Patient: sex M, age 61
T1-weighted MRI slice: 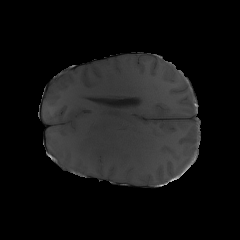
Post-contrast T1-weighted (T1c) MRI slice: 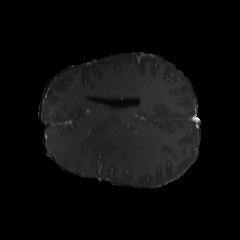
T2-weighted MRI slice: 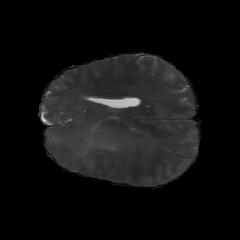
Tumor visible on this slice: yes
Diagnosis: Glioblastoma, IDH-wildtype
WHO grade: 4